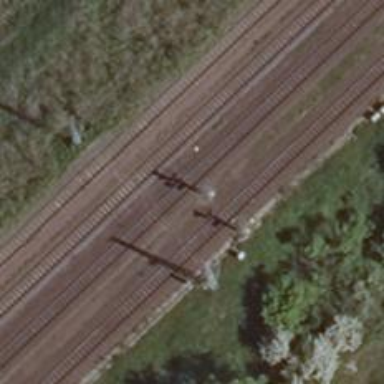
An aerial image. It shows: Railway signal.